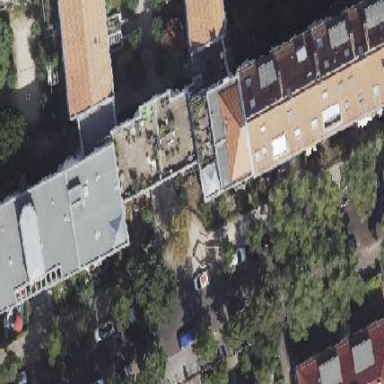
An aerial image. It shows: Building with apartments and flat roof.